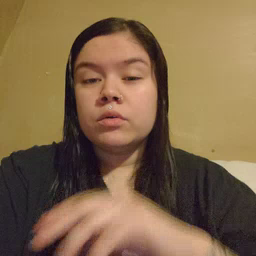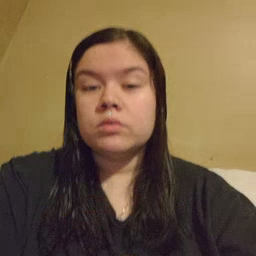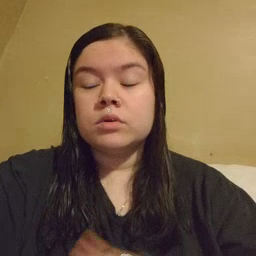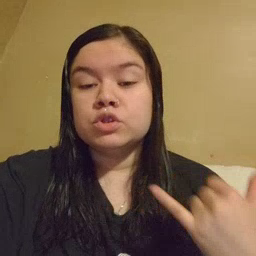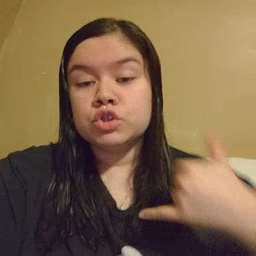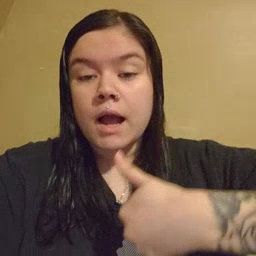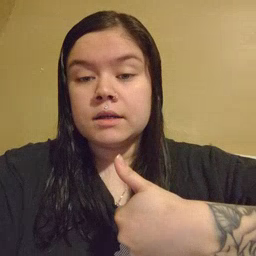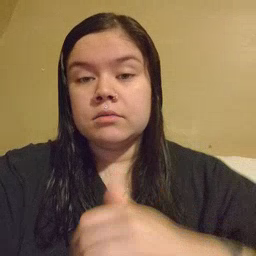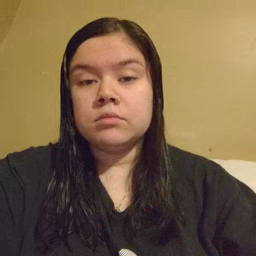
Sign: jacket